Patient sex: M
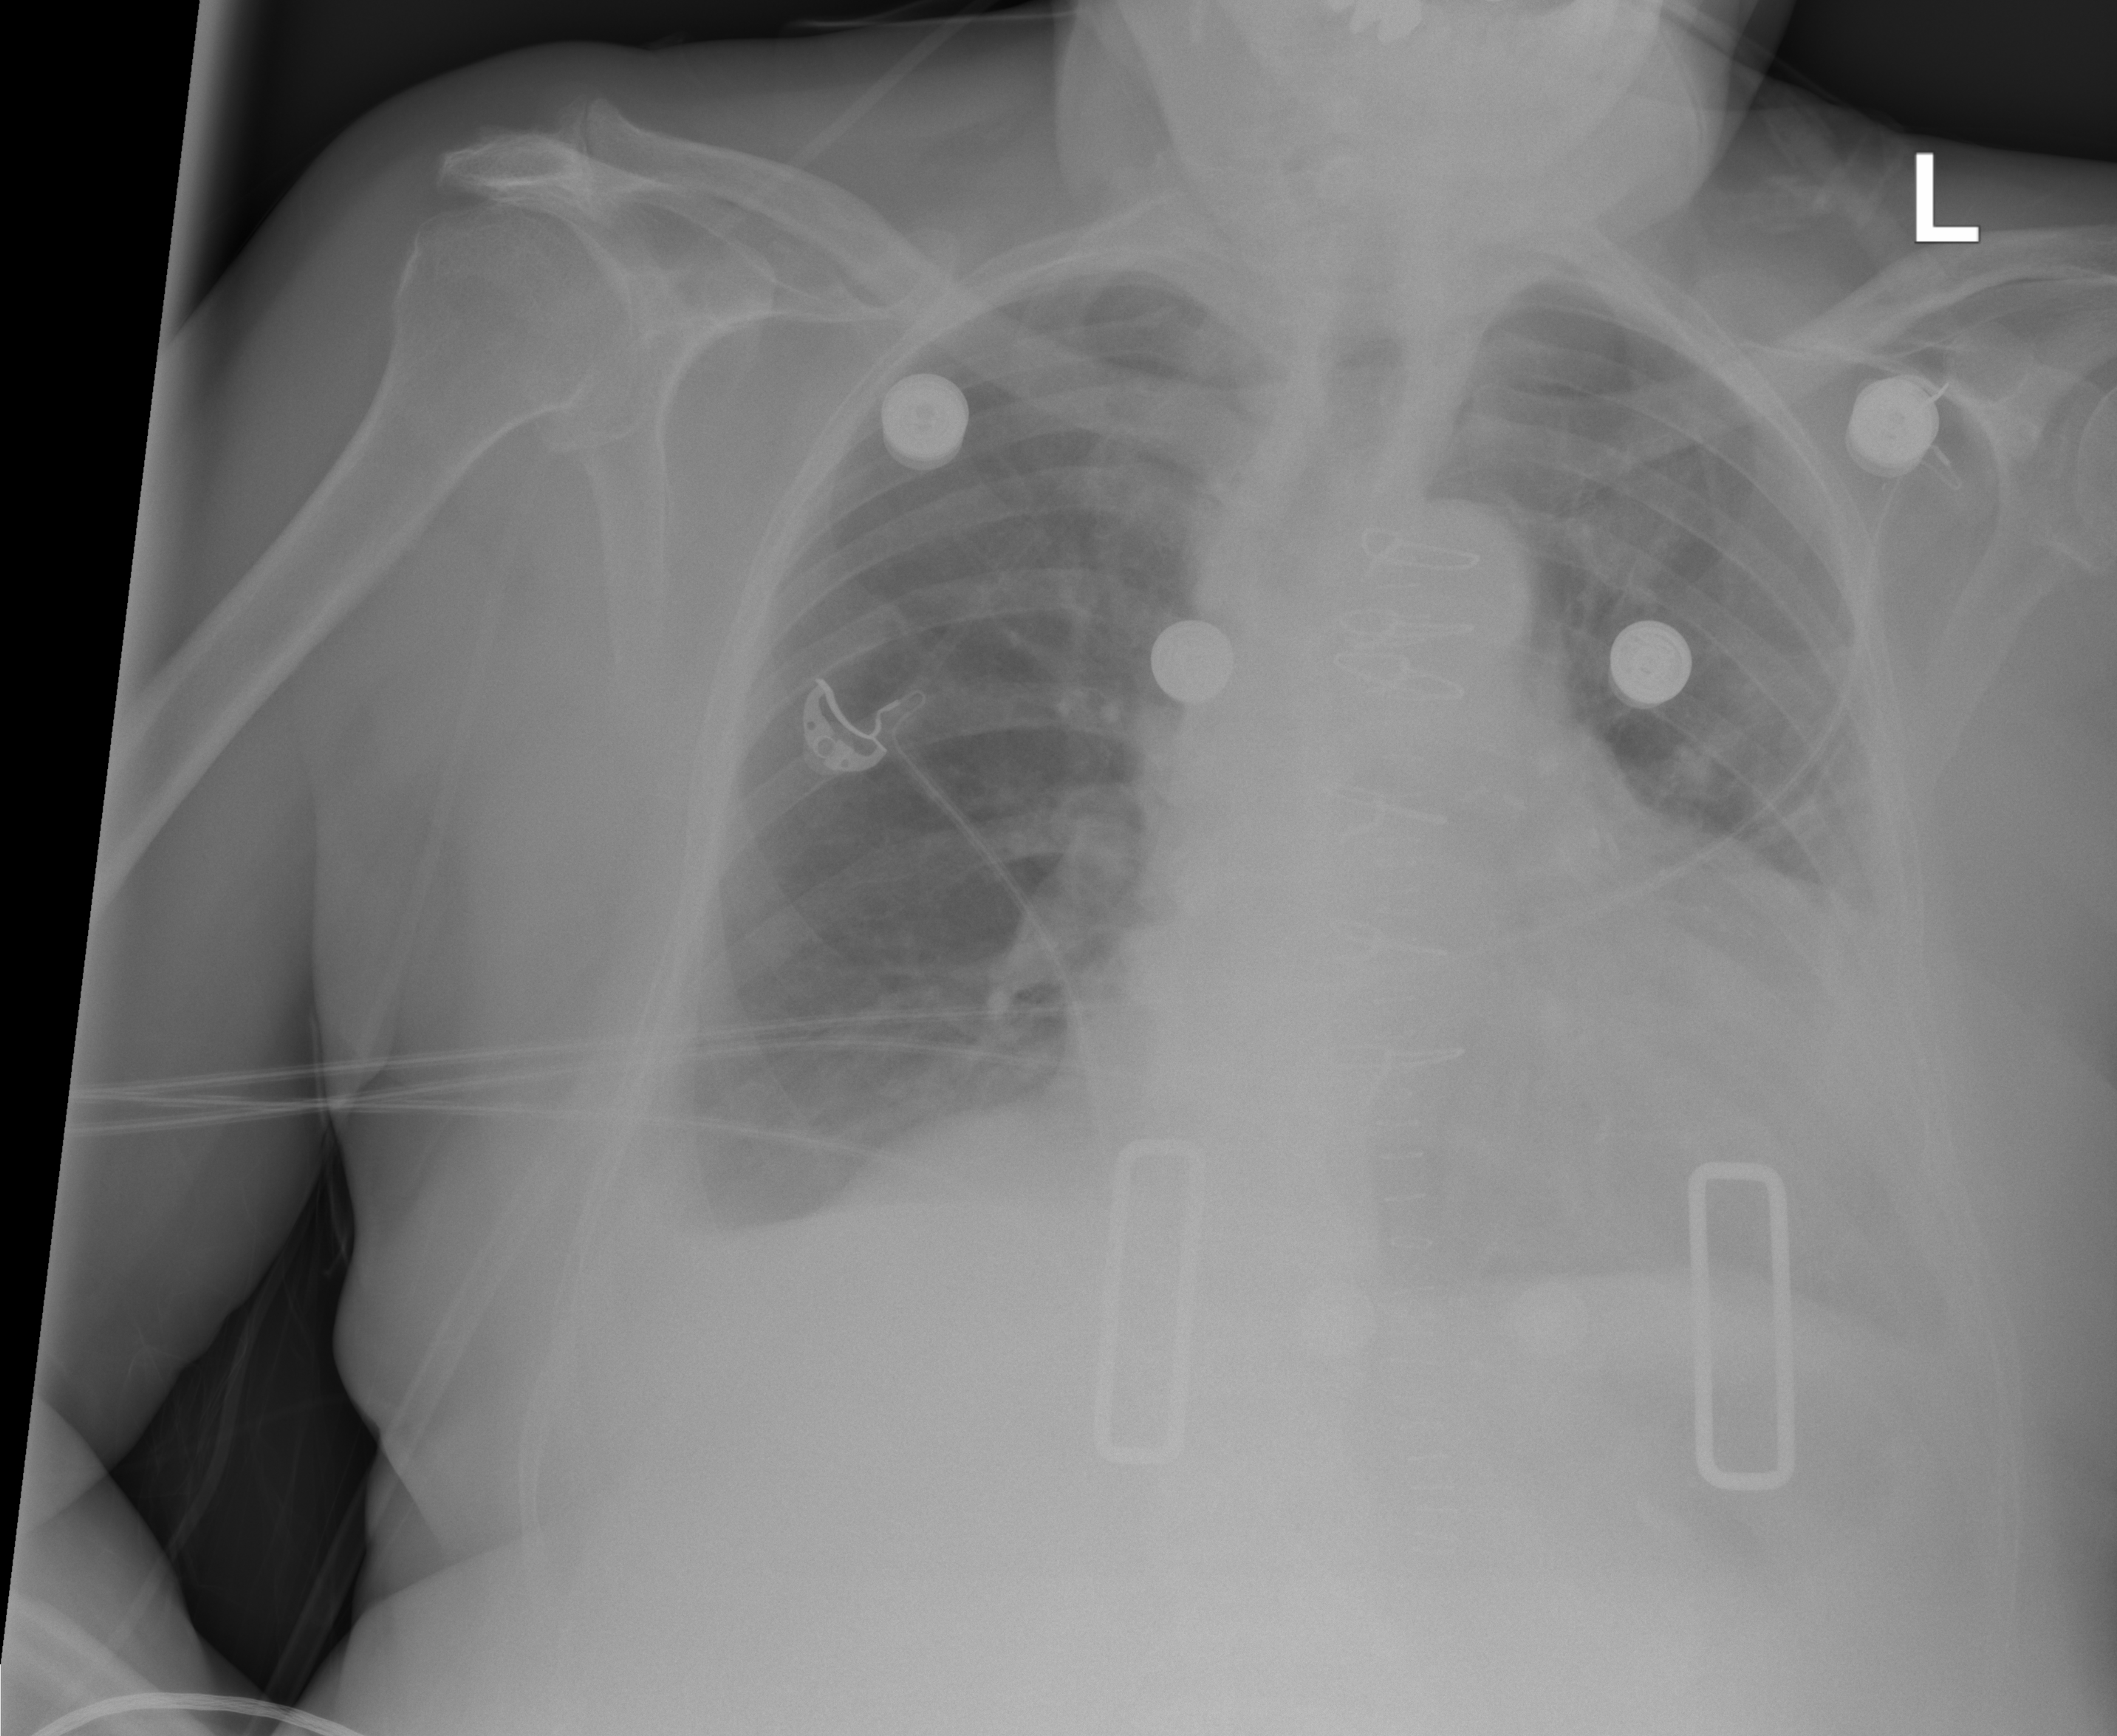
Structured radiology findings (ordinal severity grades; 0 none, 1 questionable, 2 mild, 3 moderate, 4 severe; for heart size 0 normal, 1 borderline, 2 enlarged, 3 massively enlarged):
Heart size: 2
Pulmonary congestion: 0
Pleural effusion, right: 2
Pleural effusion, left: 2
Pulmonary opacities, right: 2
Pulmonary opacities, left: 2
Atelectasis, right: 2
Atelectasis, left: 2